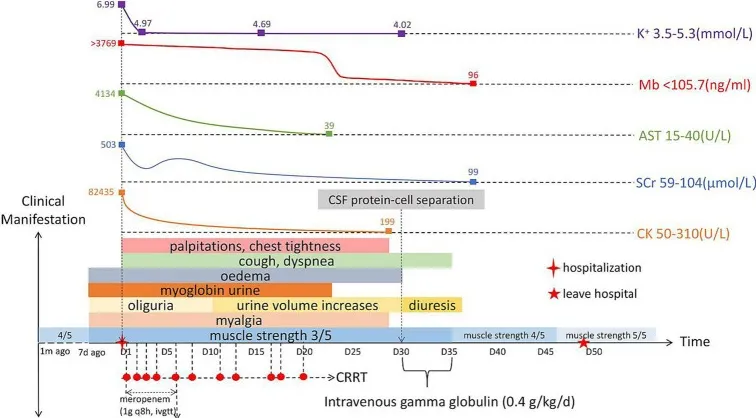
Timeline of the patient's clinical manifestations, treatments, and laboratory examinations. K+, Blood potassium; Mb, Myoglobin; AST, Aspartate aminotransferase; SCr, Serum creatinine; CK, Creatine kinase; CRRT, Continuous renal replacement therapy; CSF, Cerebrospinal fluid; q8h, Every 8 h; ivgtt, Intravenous guttae; and PE, plasma exchange.
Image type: chart (chart)